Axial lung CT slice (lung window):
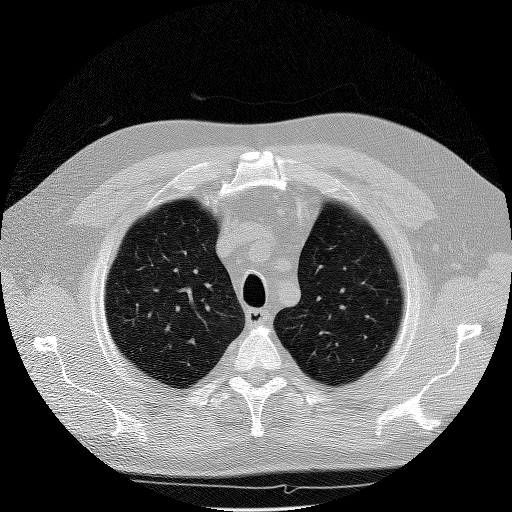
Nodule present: no